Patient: sex F, age 59
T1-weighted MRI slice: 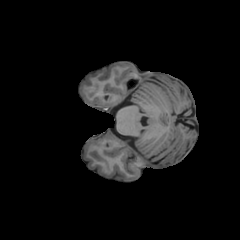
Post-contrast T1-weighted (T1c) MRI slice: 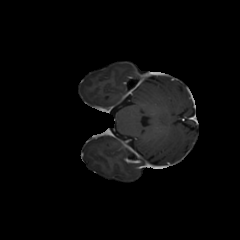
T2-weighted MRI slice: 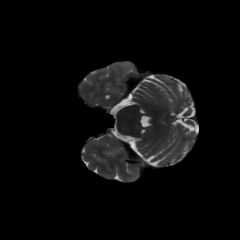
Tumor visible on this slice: no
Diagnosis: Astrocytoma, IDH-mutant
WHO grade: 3